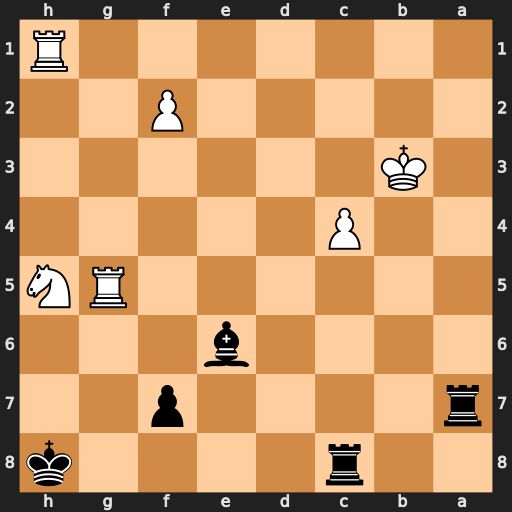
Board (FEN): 2r4k/r4p2/4b3/6RN/2P5/1K6/5P2/7R
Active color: b
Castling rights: -
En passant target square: -
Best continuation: Bxc4+ Kb4 Rb7+